Interaction volume radius: 5 \u00c5
Interaction volume height: 25 \u00c5
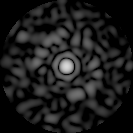
Disorder parameter: 0.8522